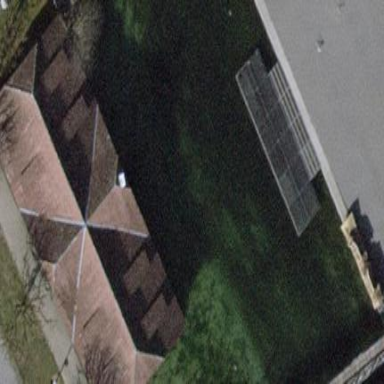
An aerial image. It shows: Boathouse.